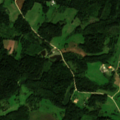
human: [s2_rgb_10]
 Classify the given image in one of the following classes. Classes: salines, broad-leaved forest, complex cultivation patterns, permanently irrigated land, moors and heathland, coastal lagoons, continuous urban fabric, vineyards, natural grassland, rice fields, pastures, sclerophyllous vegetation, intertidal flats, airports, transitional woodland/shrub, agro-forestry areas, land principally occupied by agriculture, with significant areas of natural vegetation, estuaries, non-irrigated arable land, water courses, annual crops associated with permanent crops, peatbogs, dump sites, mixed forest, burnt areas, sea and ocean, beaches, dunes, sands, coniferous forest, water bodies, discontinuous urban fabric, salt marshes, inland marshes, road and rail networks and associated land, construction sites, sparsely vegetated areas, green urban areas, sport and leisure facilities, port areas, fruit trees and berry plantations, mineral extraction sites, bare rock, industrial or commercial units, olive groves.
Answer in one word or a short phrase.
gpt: land principally occupied by agriculture, with significant areas of natural vegetation, broad-leaved forest, coniferous forest, mixed forest